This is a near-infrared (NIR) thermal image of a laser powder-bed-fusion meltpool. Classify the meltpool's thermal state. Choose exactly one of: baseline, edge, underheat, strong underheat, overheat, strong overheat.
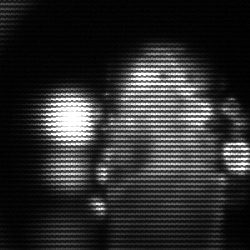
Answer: strong underheat